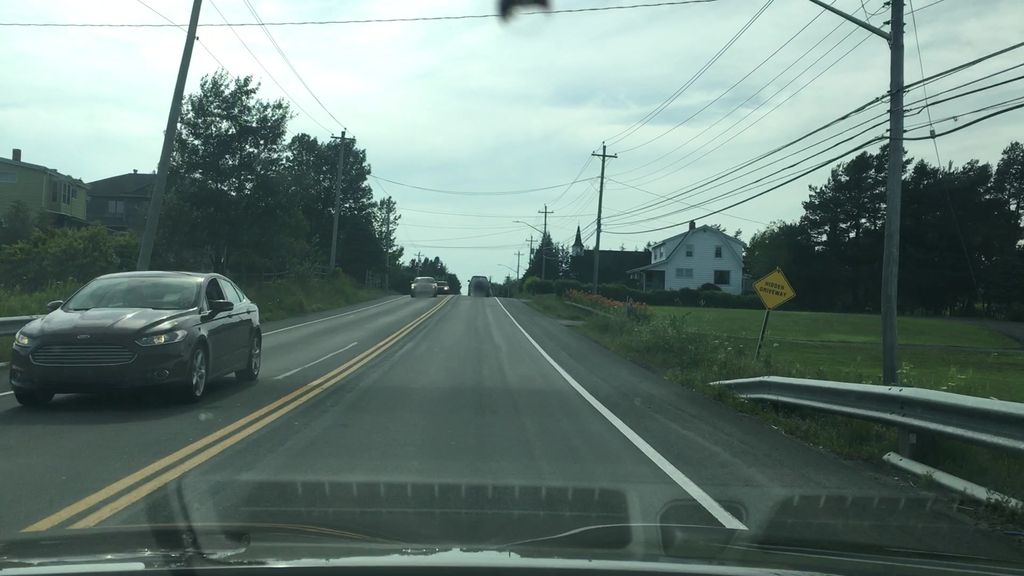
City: halifax